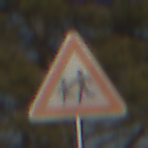
Verkehrszeichen: KinderRechts
Umgebung: Outdoor, Nature
Tageszeit: MorningAfternoon
Wetter: PartlyCloudy
Licht: Natural
Jahreszeit: NotSpecified
Kontrast: HighContrast